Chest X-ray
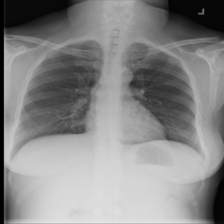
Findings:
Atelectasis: negative
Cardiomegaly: negative
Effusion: negative
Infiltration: negative
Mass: negative
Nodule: negative
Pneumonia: negative
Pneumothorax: negative
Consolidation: negative
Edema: negative
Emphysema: negative
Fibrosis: negative
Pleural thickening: negative
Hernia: negative